Field crop: tomato
Growth stage: 1
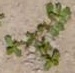
Species: portulaca